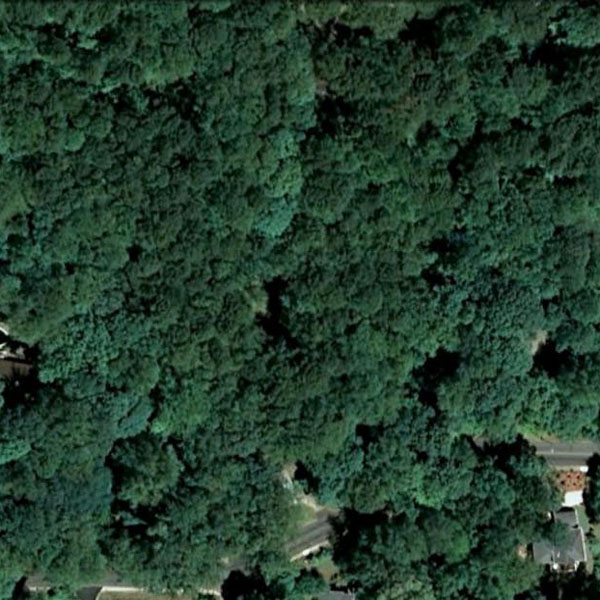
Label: Forest